Question: I have a data hierarchy that contains several layers of objects and arrays. The structure looks like this:

The data hierarchy is like this:
1. Cuesta - parent object
2. Clusters - objects within Cuesta
3. Divisions - objects within clusters
4. Departments - arrays within divisions (the department arrays contain two object elements, both with two properties each: course number, and course title).
Basically I need to prompt the user to specify a
1. Cluster (WED or MAS)
2. Division (BUS_ED for WED or MATH for MAS, etc.)
3. Department (CIS for BUS_ED or WELD for ENGR_TECH, etc.)
and then I need to write the entirety of information stored in the final array chosen (whose elements are individual objects).
Basically all I need to know is the syntax for using string variables to call objects.
I've been searching for a solution for an hour and a half now and I don't know what I'm missing. Any help would be deeply appreciated!
'''
var clus = prompt("Enter cluster: "); // User enters cluster
var div = prompt("Enter division: "); // User enters division
var dep = prompt("Enter department: "); // User enters department
var Cuesta =
{
WED: {
BUS_ED: {
CIS: [{
course_number: " CIS 201",
course_title: " Introduction to Computer Science"
}, {
course_number: " CIS 231",
course_title: " Fundamentals of Computer Science"
}],
ECON: [{
course_number: " ECON 101",
course_title: " Introduction to Economics"
}, {
course_number: " ECON 1A",
course_title: " Intermediary Economics"
}]
},
ENGR_TECH: {
ENGR: [{
course_number: " ENGR 101",
course_title: " Introduction to Engineering"
}, {
course_number: " ENGR 1A",
course_title: " Intermediary Engineering"
}],
WELD: [{
course_number: " WELD 101",
course_title: " Introduction to Welding"
}, {
course_number: " WELD 1A",
course_title: " Intermediary Welding"
}]
}
},
MAS: {
PHY_SCI: {
PHYS: [{
course_number: " PHYS 101",
course_title: " Introduction to Physics"
}, {
course_number: " PHYS 1A",
course_title: " Intermediary Physics"
}],
CHEM: [{
course_number: " CHEM 101",
course_title: " Introduction to Chemistry"
}, {
course_number: " CHEM 1A",
course_title: " Intermediary Chemistry"
}]
},
MATH: {
MATH: [{
course_number: " MATH 101",
course_title: " Introduction to Mathematics"
}, {
course_number: " MATH 1A",
course_title: " Intermediate Mathematics"
}]
},
BIO: {
BIO: [{
course_number: " BIO 101",
course_title: " Introduction to Biology"
}, {
course_number: " BIO 1A",
course_title: " Intermediate Biology"
}]
}
}
}
var out = Cuesta. + clus. + div. + dep;
/* My attempt at taking the user input to specify a department (array) whose contents I write to the
webpage*/
document.write("Course number:" + out.[0].course_number + "Course title:");
/*My attempt at writing the user-selected department array to the webpage*/
'''
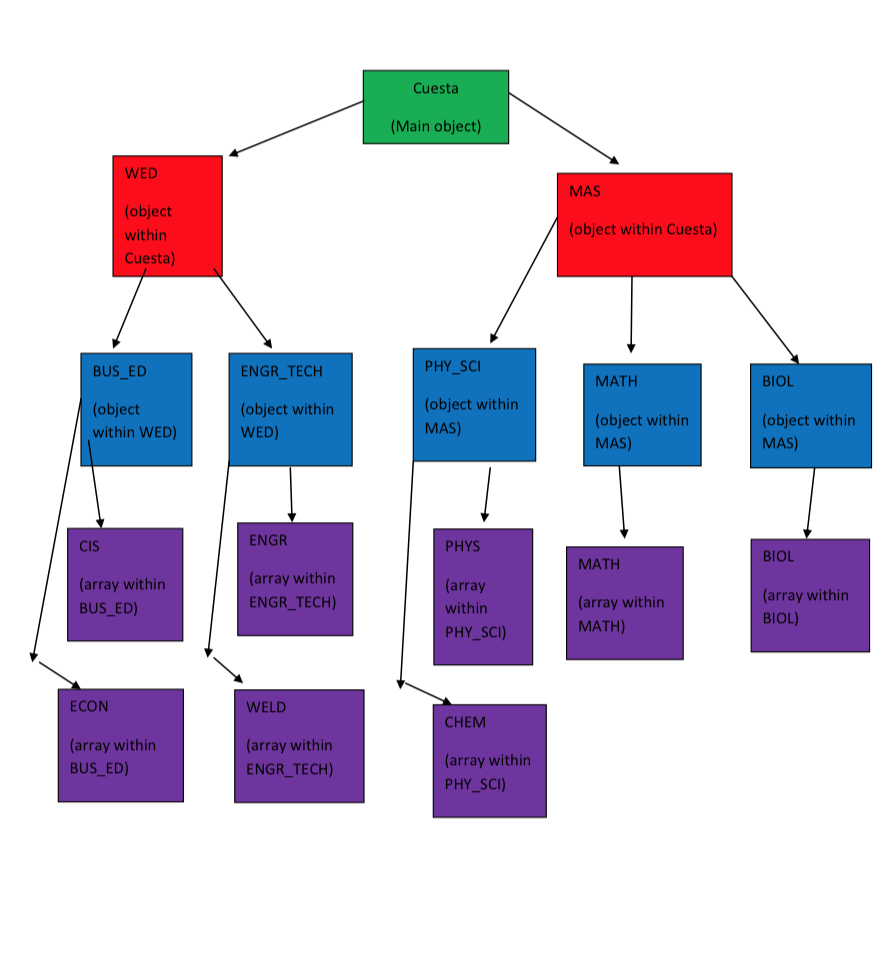
Answer: I would use nested objects so have one overall object at which point you could access its properties in this format 'exampleObject['property']' that could access your sub objects and their properties could be accessed like this 'exampleObject['subObject']['property']'
That set up should allow you to use string inputs or variables to access different properties.
Setup for the object itself would look like this
'''
var exampleObject={
subObject:{
property:'value',
}
}
'''